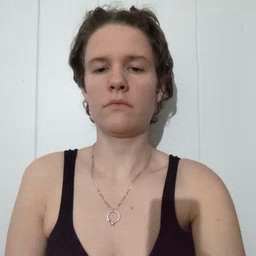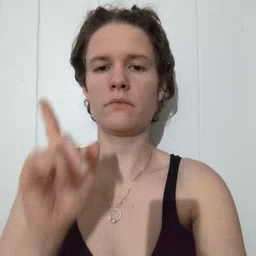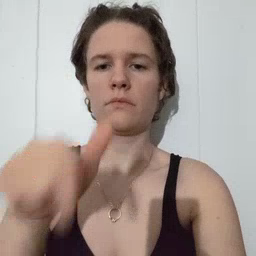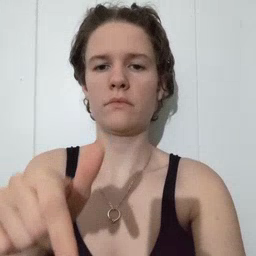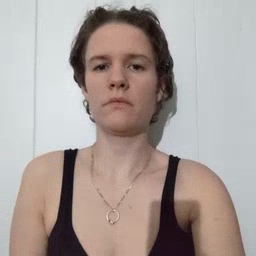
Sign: later